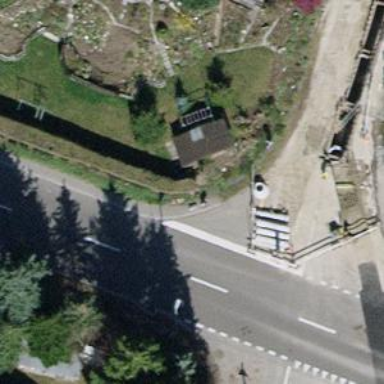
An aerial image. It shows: Bus stop with platform for public transport.